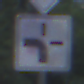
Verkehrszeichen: VerlaufVorfahrtsstrasse1
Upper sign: Vorfahrtsstrasse
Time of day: SunriseSunset
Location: Outdoor (Urban)
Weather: PartlyCloudy
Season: NotSpecified
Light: Natural